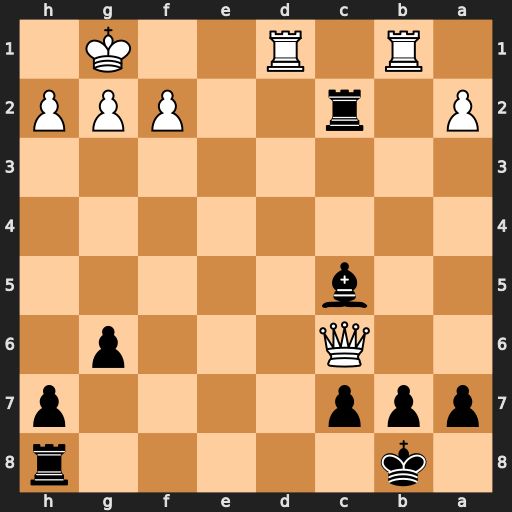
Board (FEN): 1k5r/ppp4p/2Q3p1/2b5/8/8/P1r2PPP/1R1R2K1
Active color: b
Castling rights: -
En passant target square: -
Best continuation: Bxf2+ Kf1 Rxc6